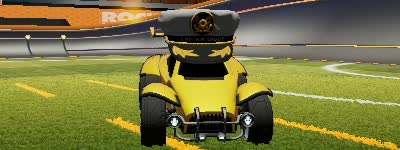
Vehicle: octane